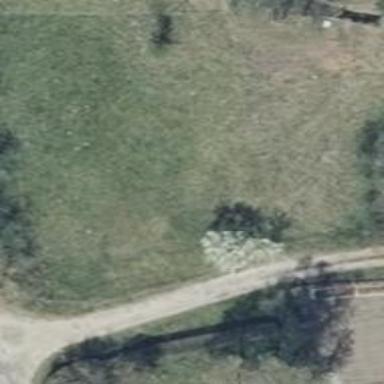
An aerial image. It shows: Deciduous needle-leaved tree.